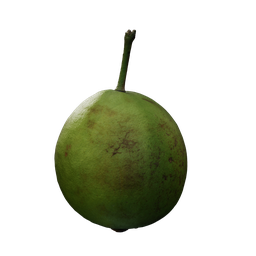
Label: nature